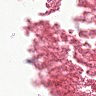
Metastatic tissue present: no